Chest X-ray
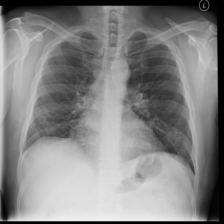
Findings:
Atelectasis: negative
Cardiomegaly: negative
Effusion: negative
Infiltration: negative
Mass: negative
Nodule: negative
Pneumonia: positive
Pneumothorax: negative
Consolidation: negative
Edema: negative
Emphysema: negative
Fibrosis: negative
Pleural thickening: negative
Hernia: negative